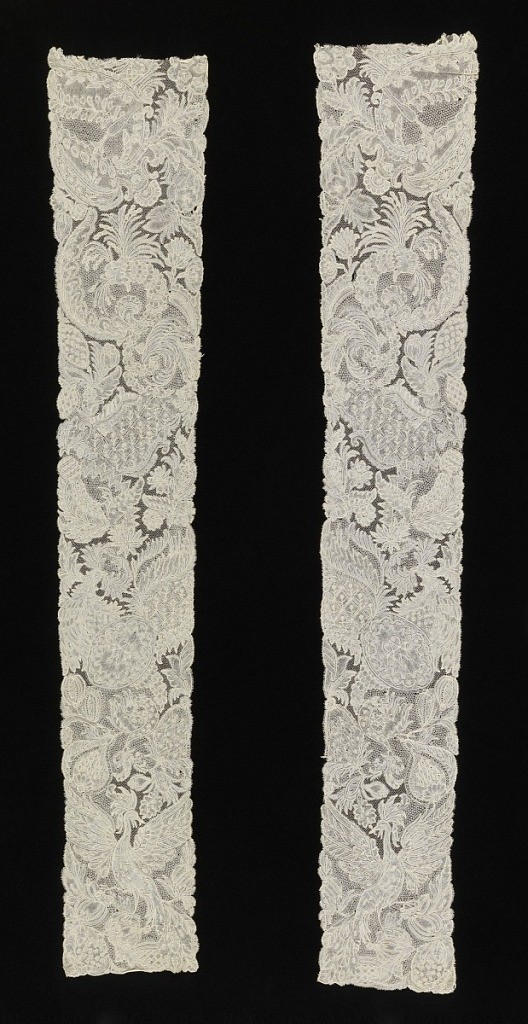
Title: Cap streamers
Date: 1700–1750
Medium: linen Technique: bobbin lace, Brussels style
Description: Cap streamers in a design of a plumed phoenix standing on a pomegranate branch and medallion with the monogram "MA."